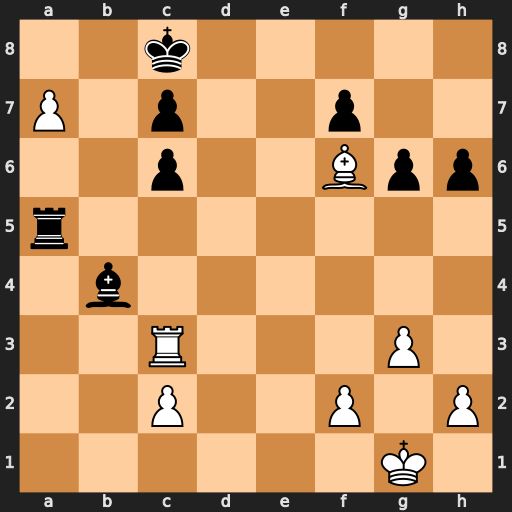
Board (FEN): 2k5/P1p2p2/2p2Bpp/r7/1b6/2R3P1/2P2P1P/6K1
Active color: w
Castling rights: -
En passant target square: -
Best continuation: Rb3 c5 c3 Rxa7 cxb4